高三 · 解析几何
25. 画出 “直线与方程”一章的知识结构图.
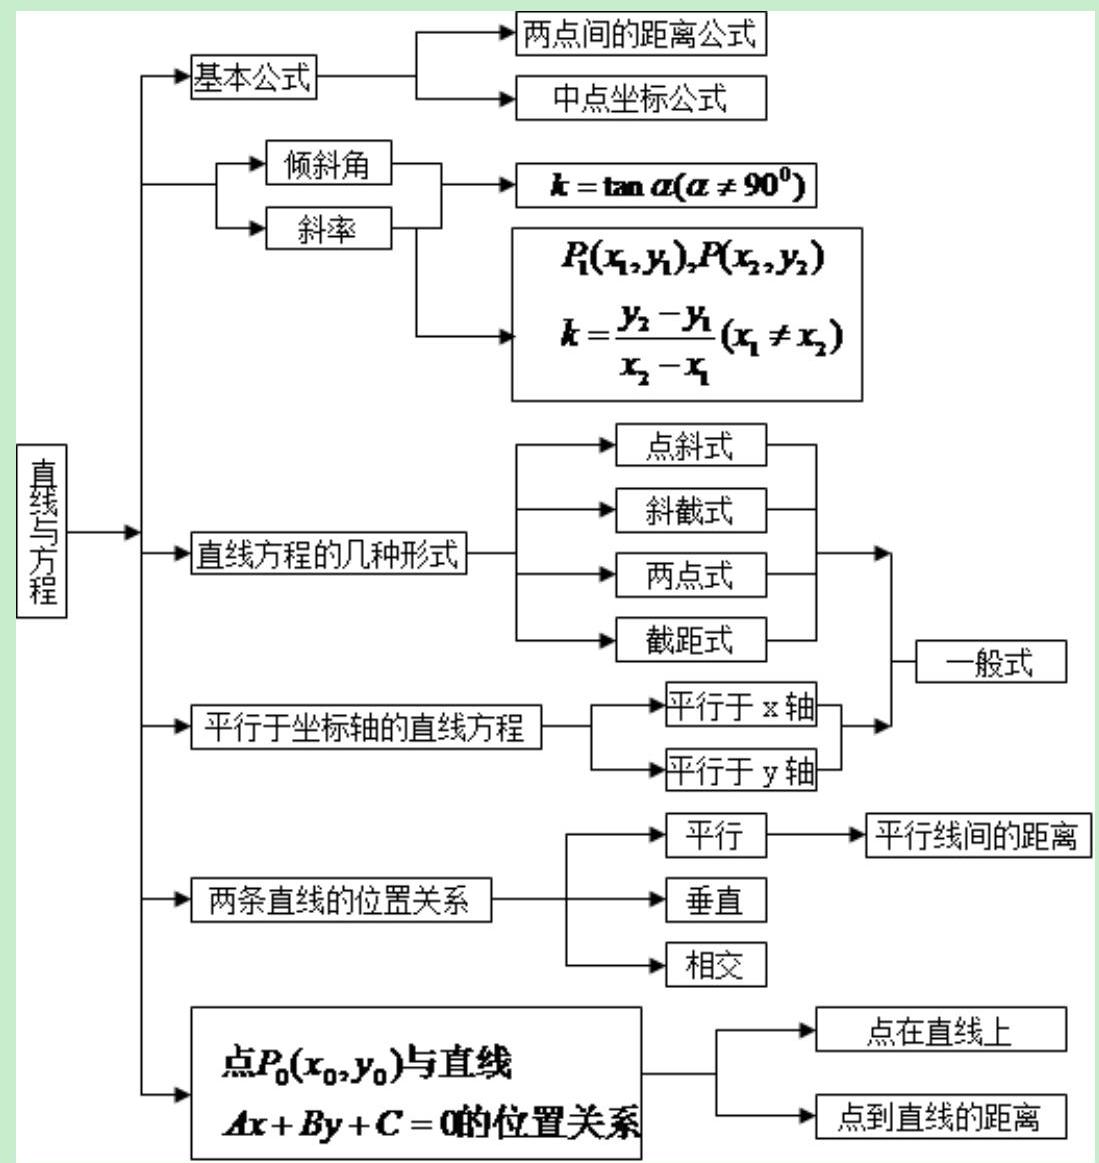
答案: 

解析: : 分析: 本题主要考查了绘制结构图, 解决问题的关键是根据求解点到直线的距离的具体计算步骤结合结构图的特征进行绘制即可.